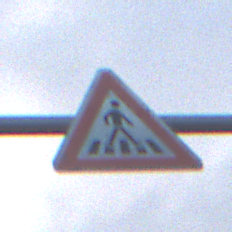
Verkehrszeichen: FussgaengerueberwegLinks
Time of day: SunriseSunset
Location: Outdoor (Nature)
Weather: PartlyCloudy
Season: NotSpecified
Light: Natural